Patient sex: M
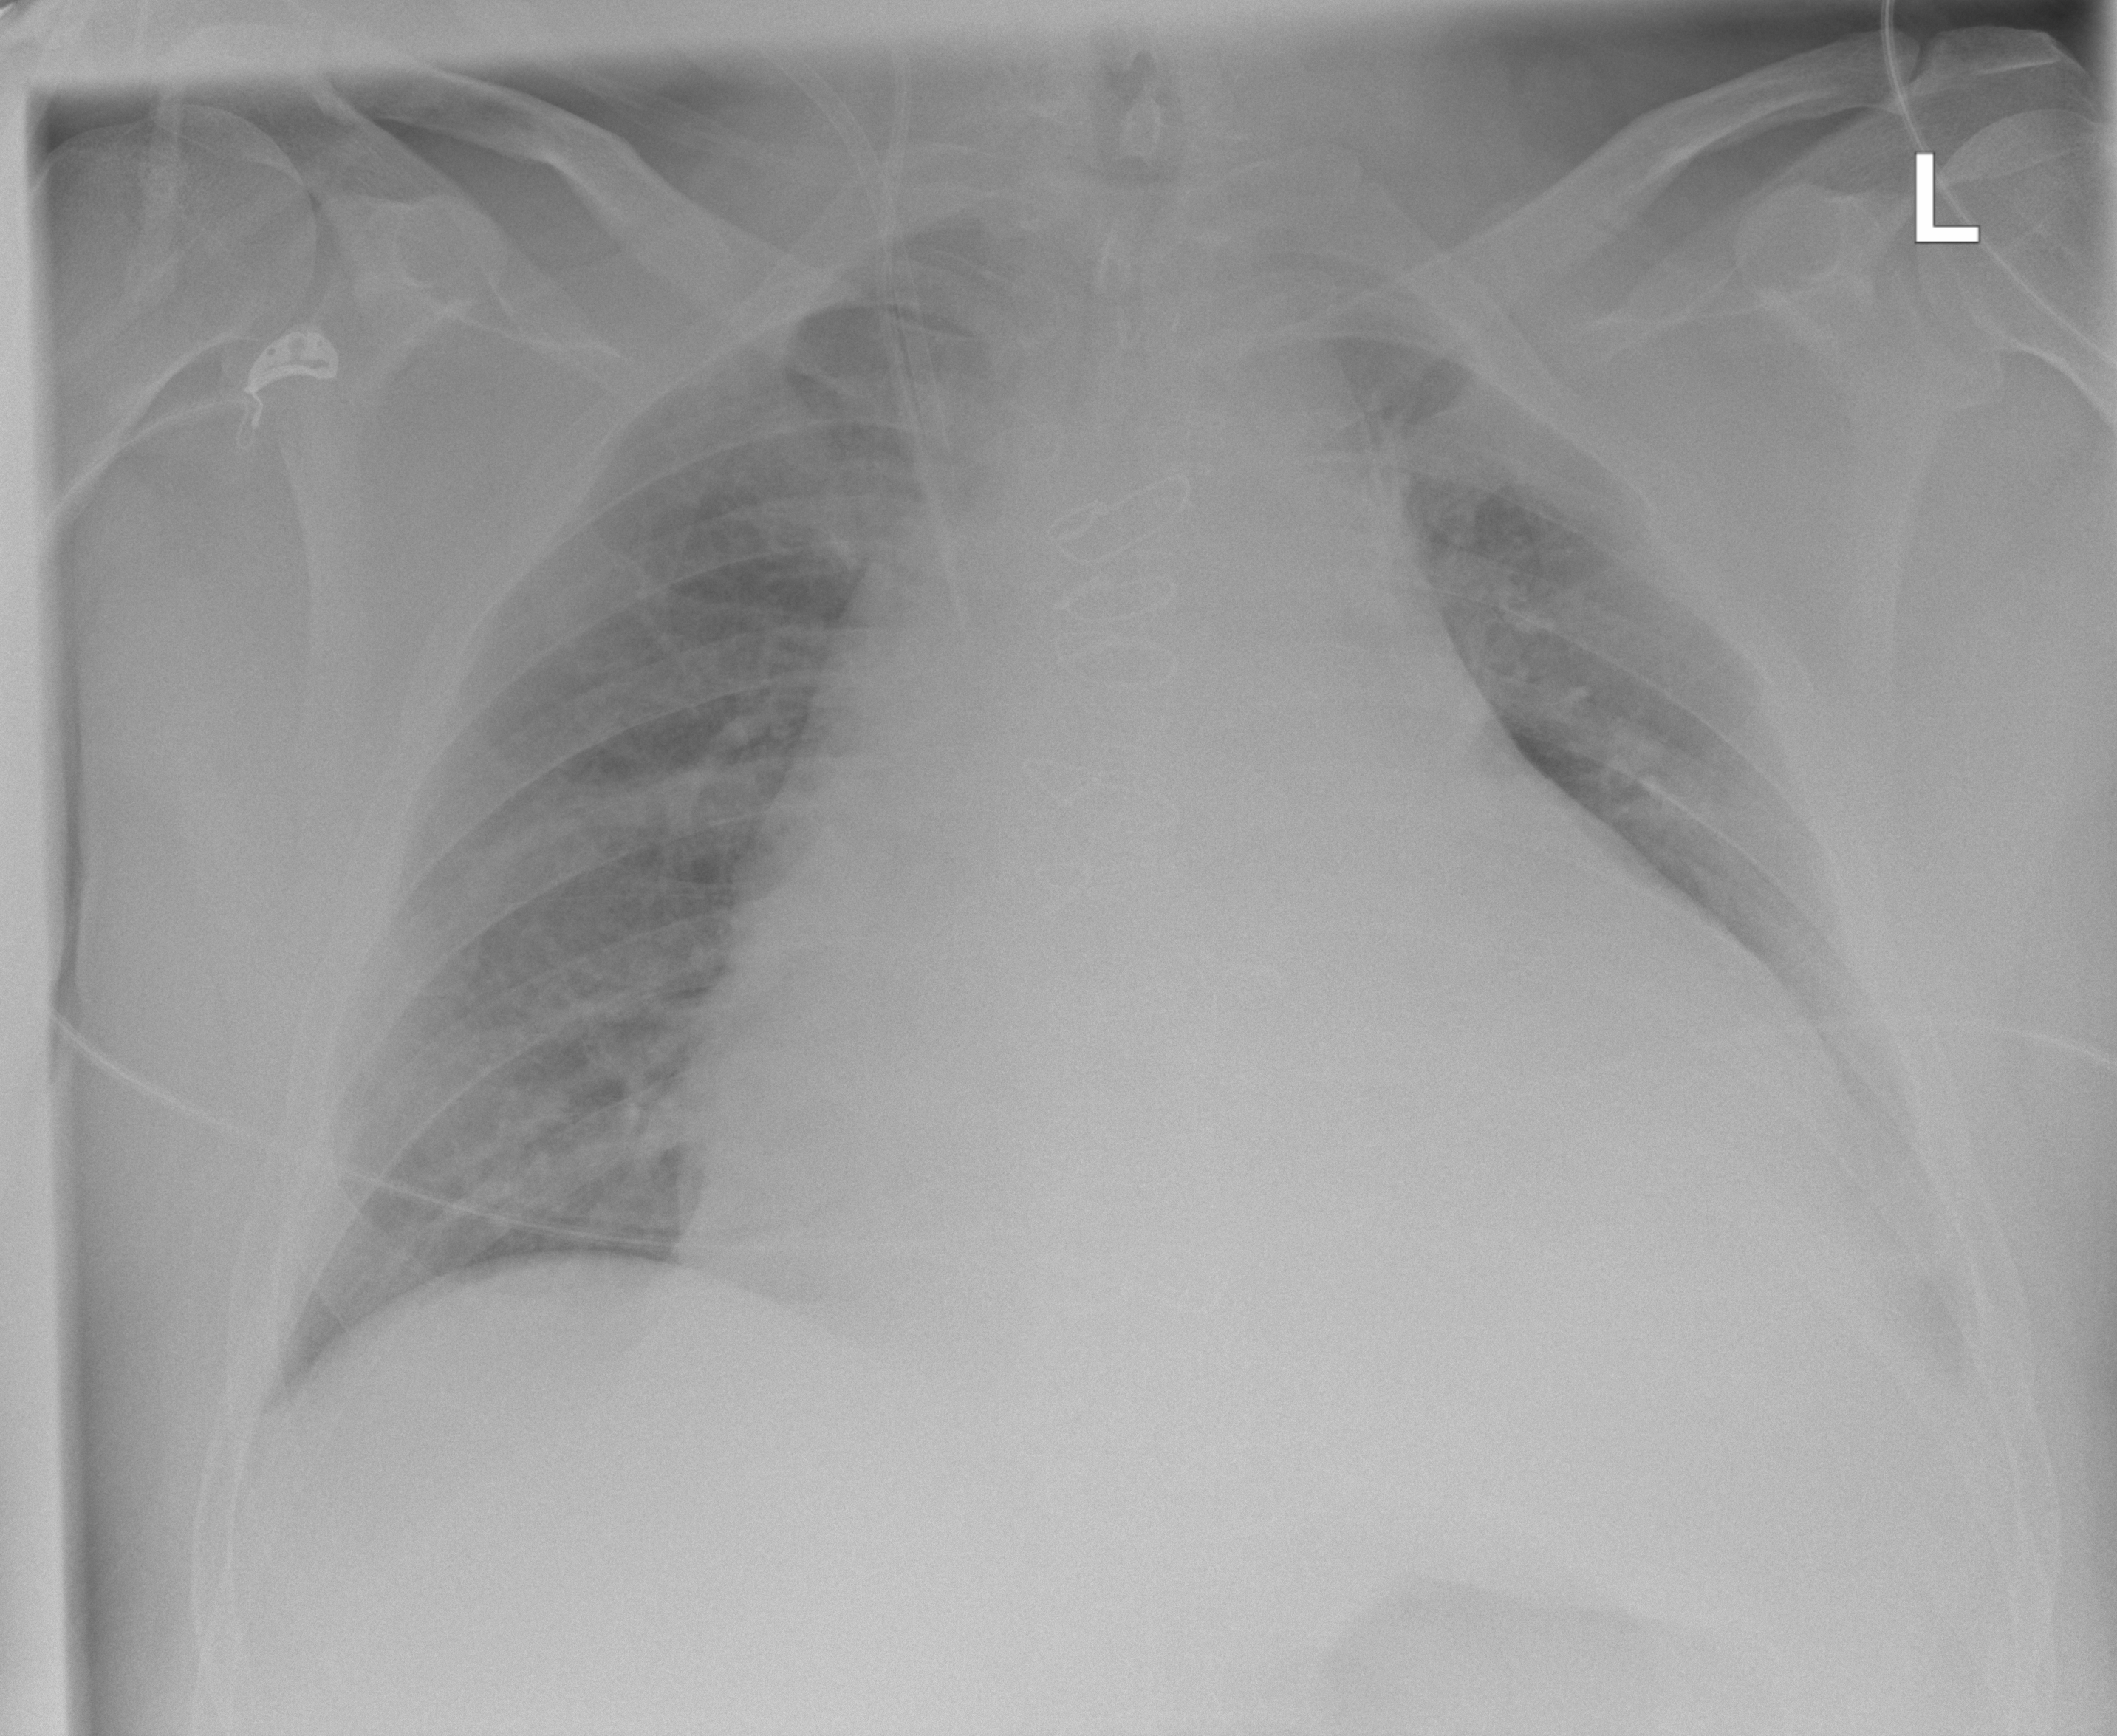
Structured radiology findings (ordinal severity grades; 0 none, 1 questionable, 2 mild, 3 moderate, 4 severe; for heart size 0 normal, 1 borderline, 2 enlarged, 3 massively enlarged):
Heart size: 3
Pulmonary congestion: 2
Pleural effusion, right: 0
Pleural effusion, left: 2
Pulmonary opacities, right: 1
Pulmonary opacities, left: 1
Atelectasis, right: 2
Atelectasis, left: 2